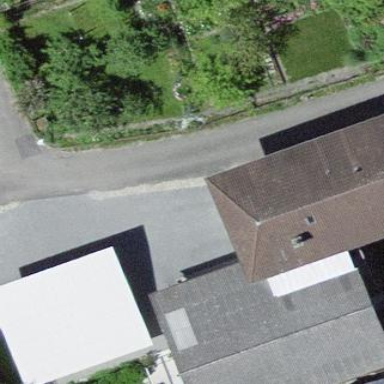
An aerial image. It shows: Residential building.